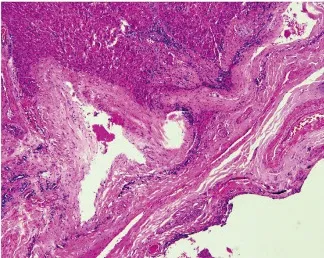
(B) Microscopic image of the right liver tumor.
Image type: pathology (h&e)